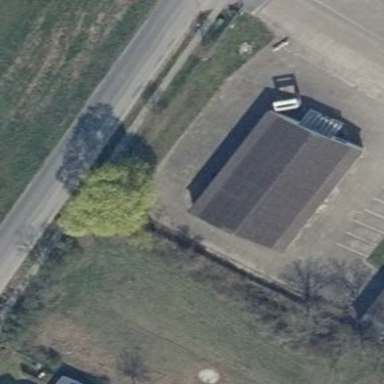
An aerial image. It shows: Building used as car repair shop.